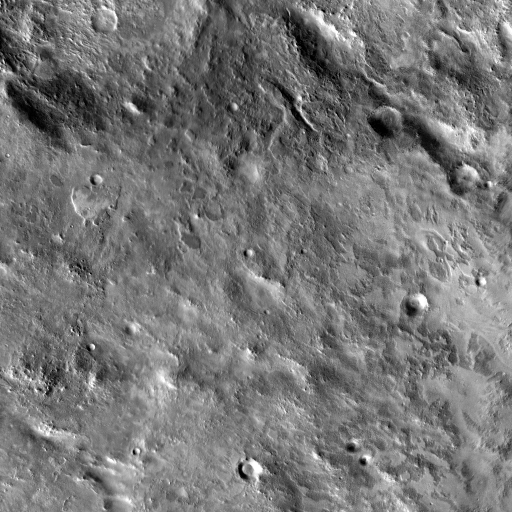
Crater classes present: Background, Other, Buried